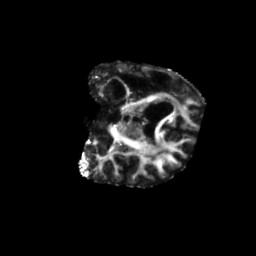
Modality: FA
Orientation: coronal
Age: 53
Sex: male
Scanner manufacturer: siemens
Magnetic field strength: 3 T
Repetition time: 5.47 s
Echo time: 0.0854 s